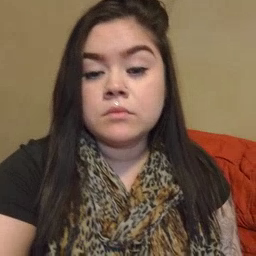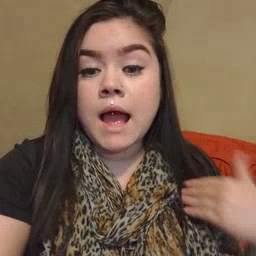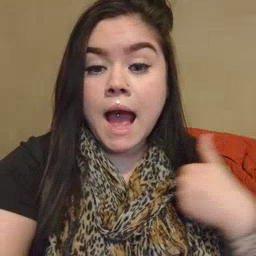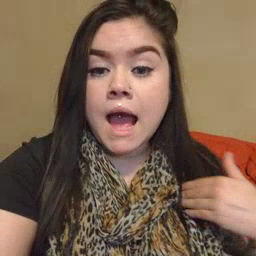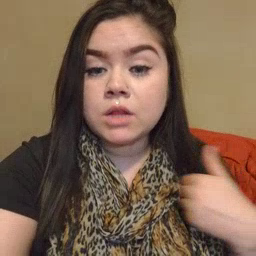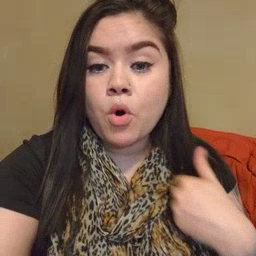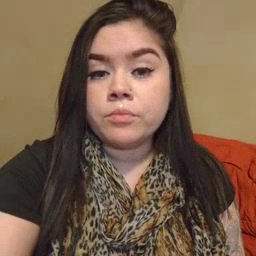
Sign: animal